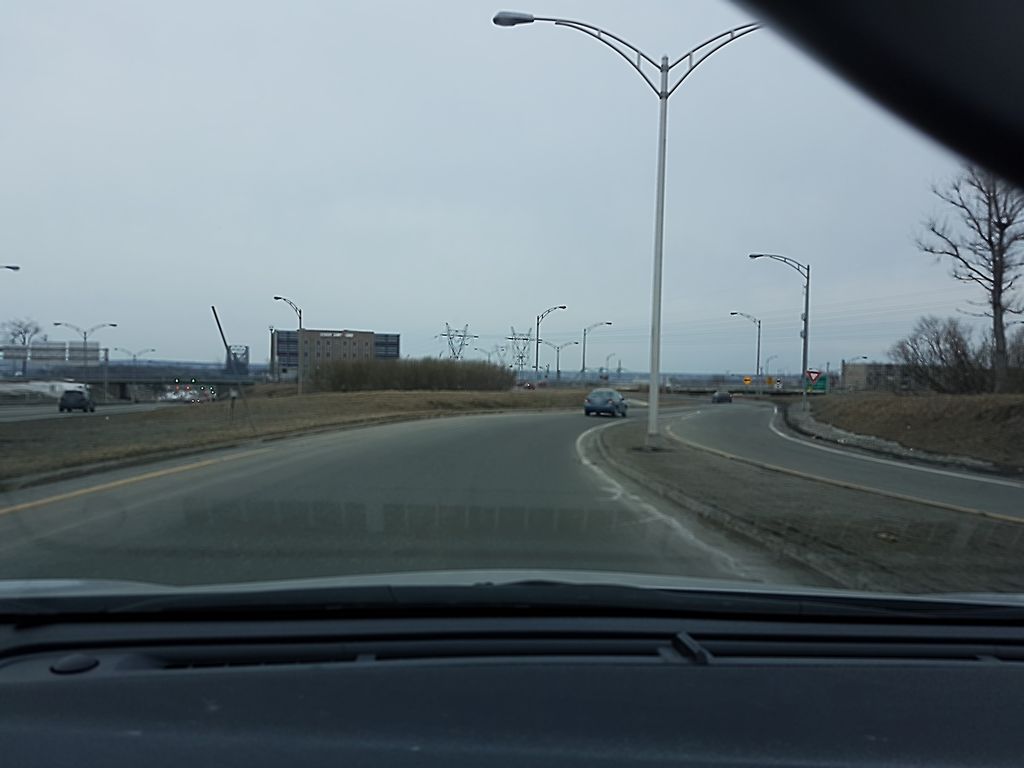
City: quebec_city